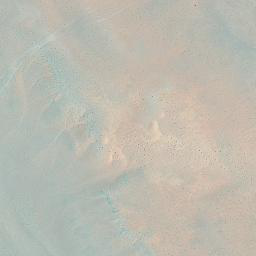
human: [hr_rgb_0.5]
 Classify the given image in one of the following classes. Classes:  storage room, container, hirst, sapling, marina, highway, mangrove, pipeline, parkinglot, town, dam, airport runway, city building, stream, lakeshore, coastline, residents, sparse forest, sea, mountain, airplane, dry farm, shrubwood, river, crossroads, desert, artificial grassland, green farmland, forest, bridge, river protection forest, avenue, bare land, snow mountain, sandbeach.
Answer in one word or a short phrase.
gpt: desert